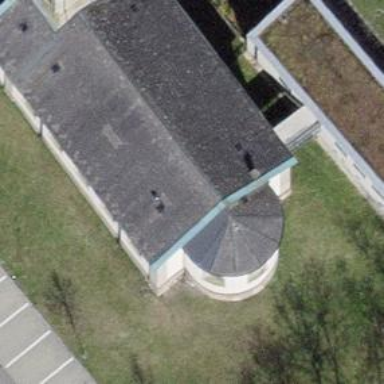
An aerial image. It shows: Building with pyramidal roof.